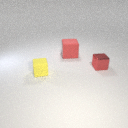
small red metal cube to the right of small yellow rubber cube